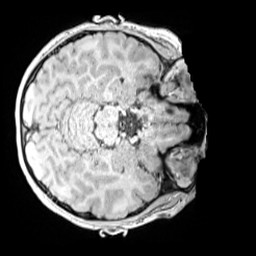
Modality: MP2RAGE
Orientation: axial
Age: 11
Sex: female
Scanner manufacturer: siemens
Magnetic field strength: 3 T
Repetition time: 4 s
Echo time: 0.00299 s